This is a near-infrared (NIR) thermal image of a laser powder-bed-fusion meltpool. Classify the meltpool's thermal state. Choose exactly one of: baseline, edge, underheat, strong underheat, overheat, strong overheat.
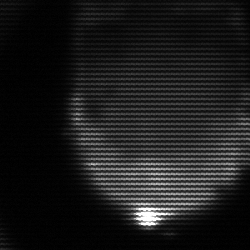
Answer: edge